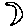
Label: moon